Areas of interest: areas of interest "Tennis Court"
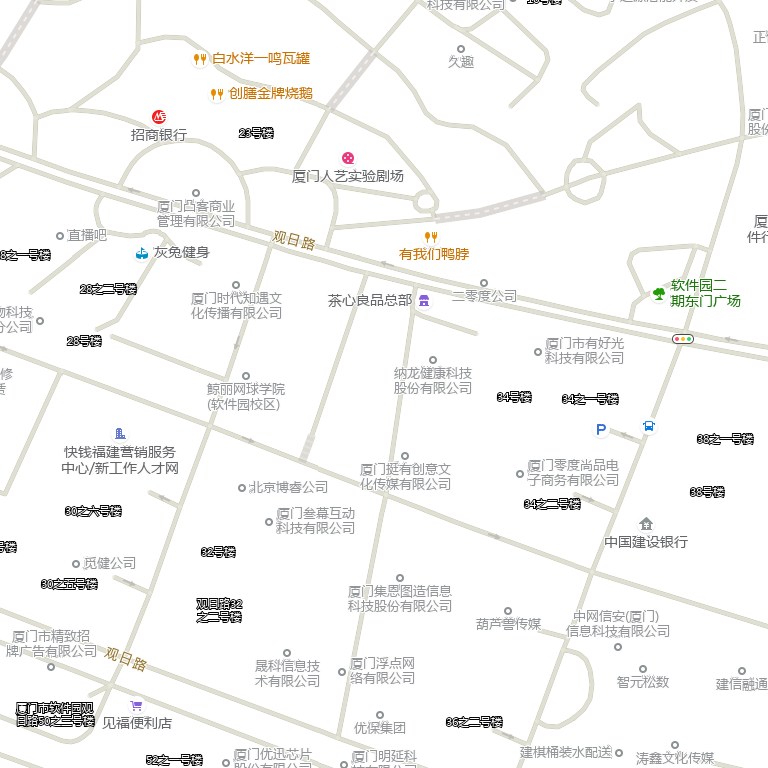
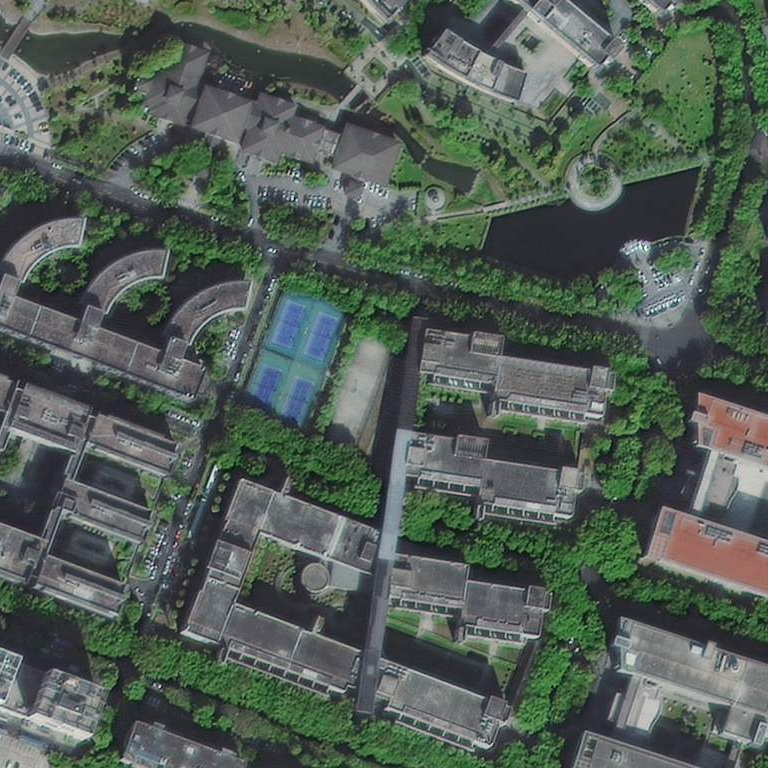